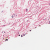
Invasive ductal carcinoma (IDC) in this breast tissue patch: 0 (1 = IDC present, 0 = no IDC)